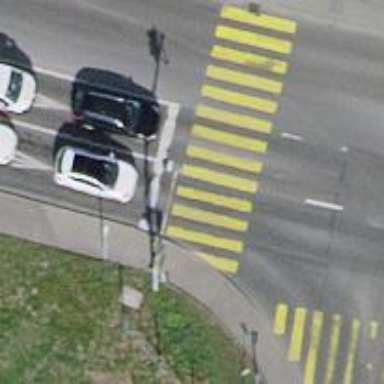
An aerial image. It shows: Asphalt sidewalk along the footway.